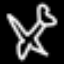
Label: airplane